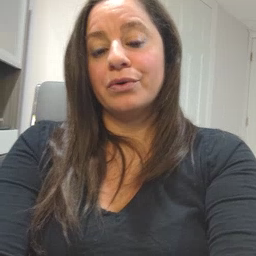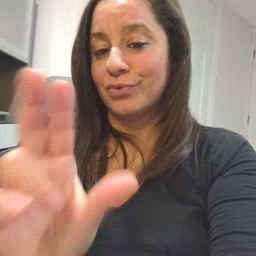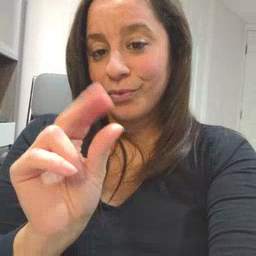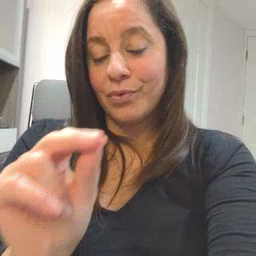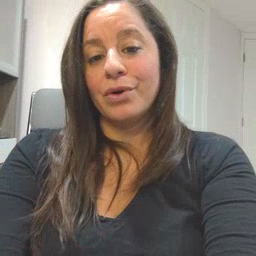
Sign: no